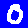
Digit: 0